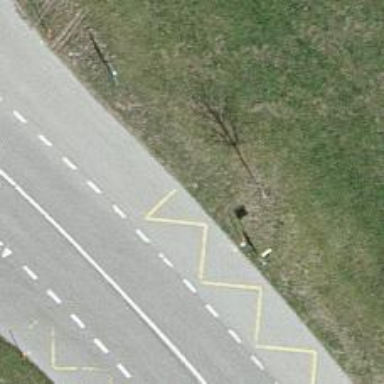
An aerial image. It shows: Bus stop along the road.